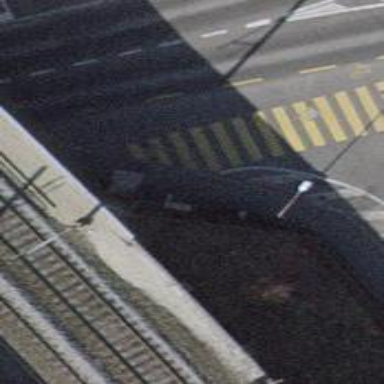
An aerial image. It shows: Asphalt sidewalk along the footway.